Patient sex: F
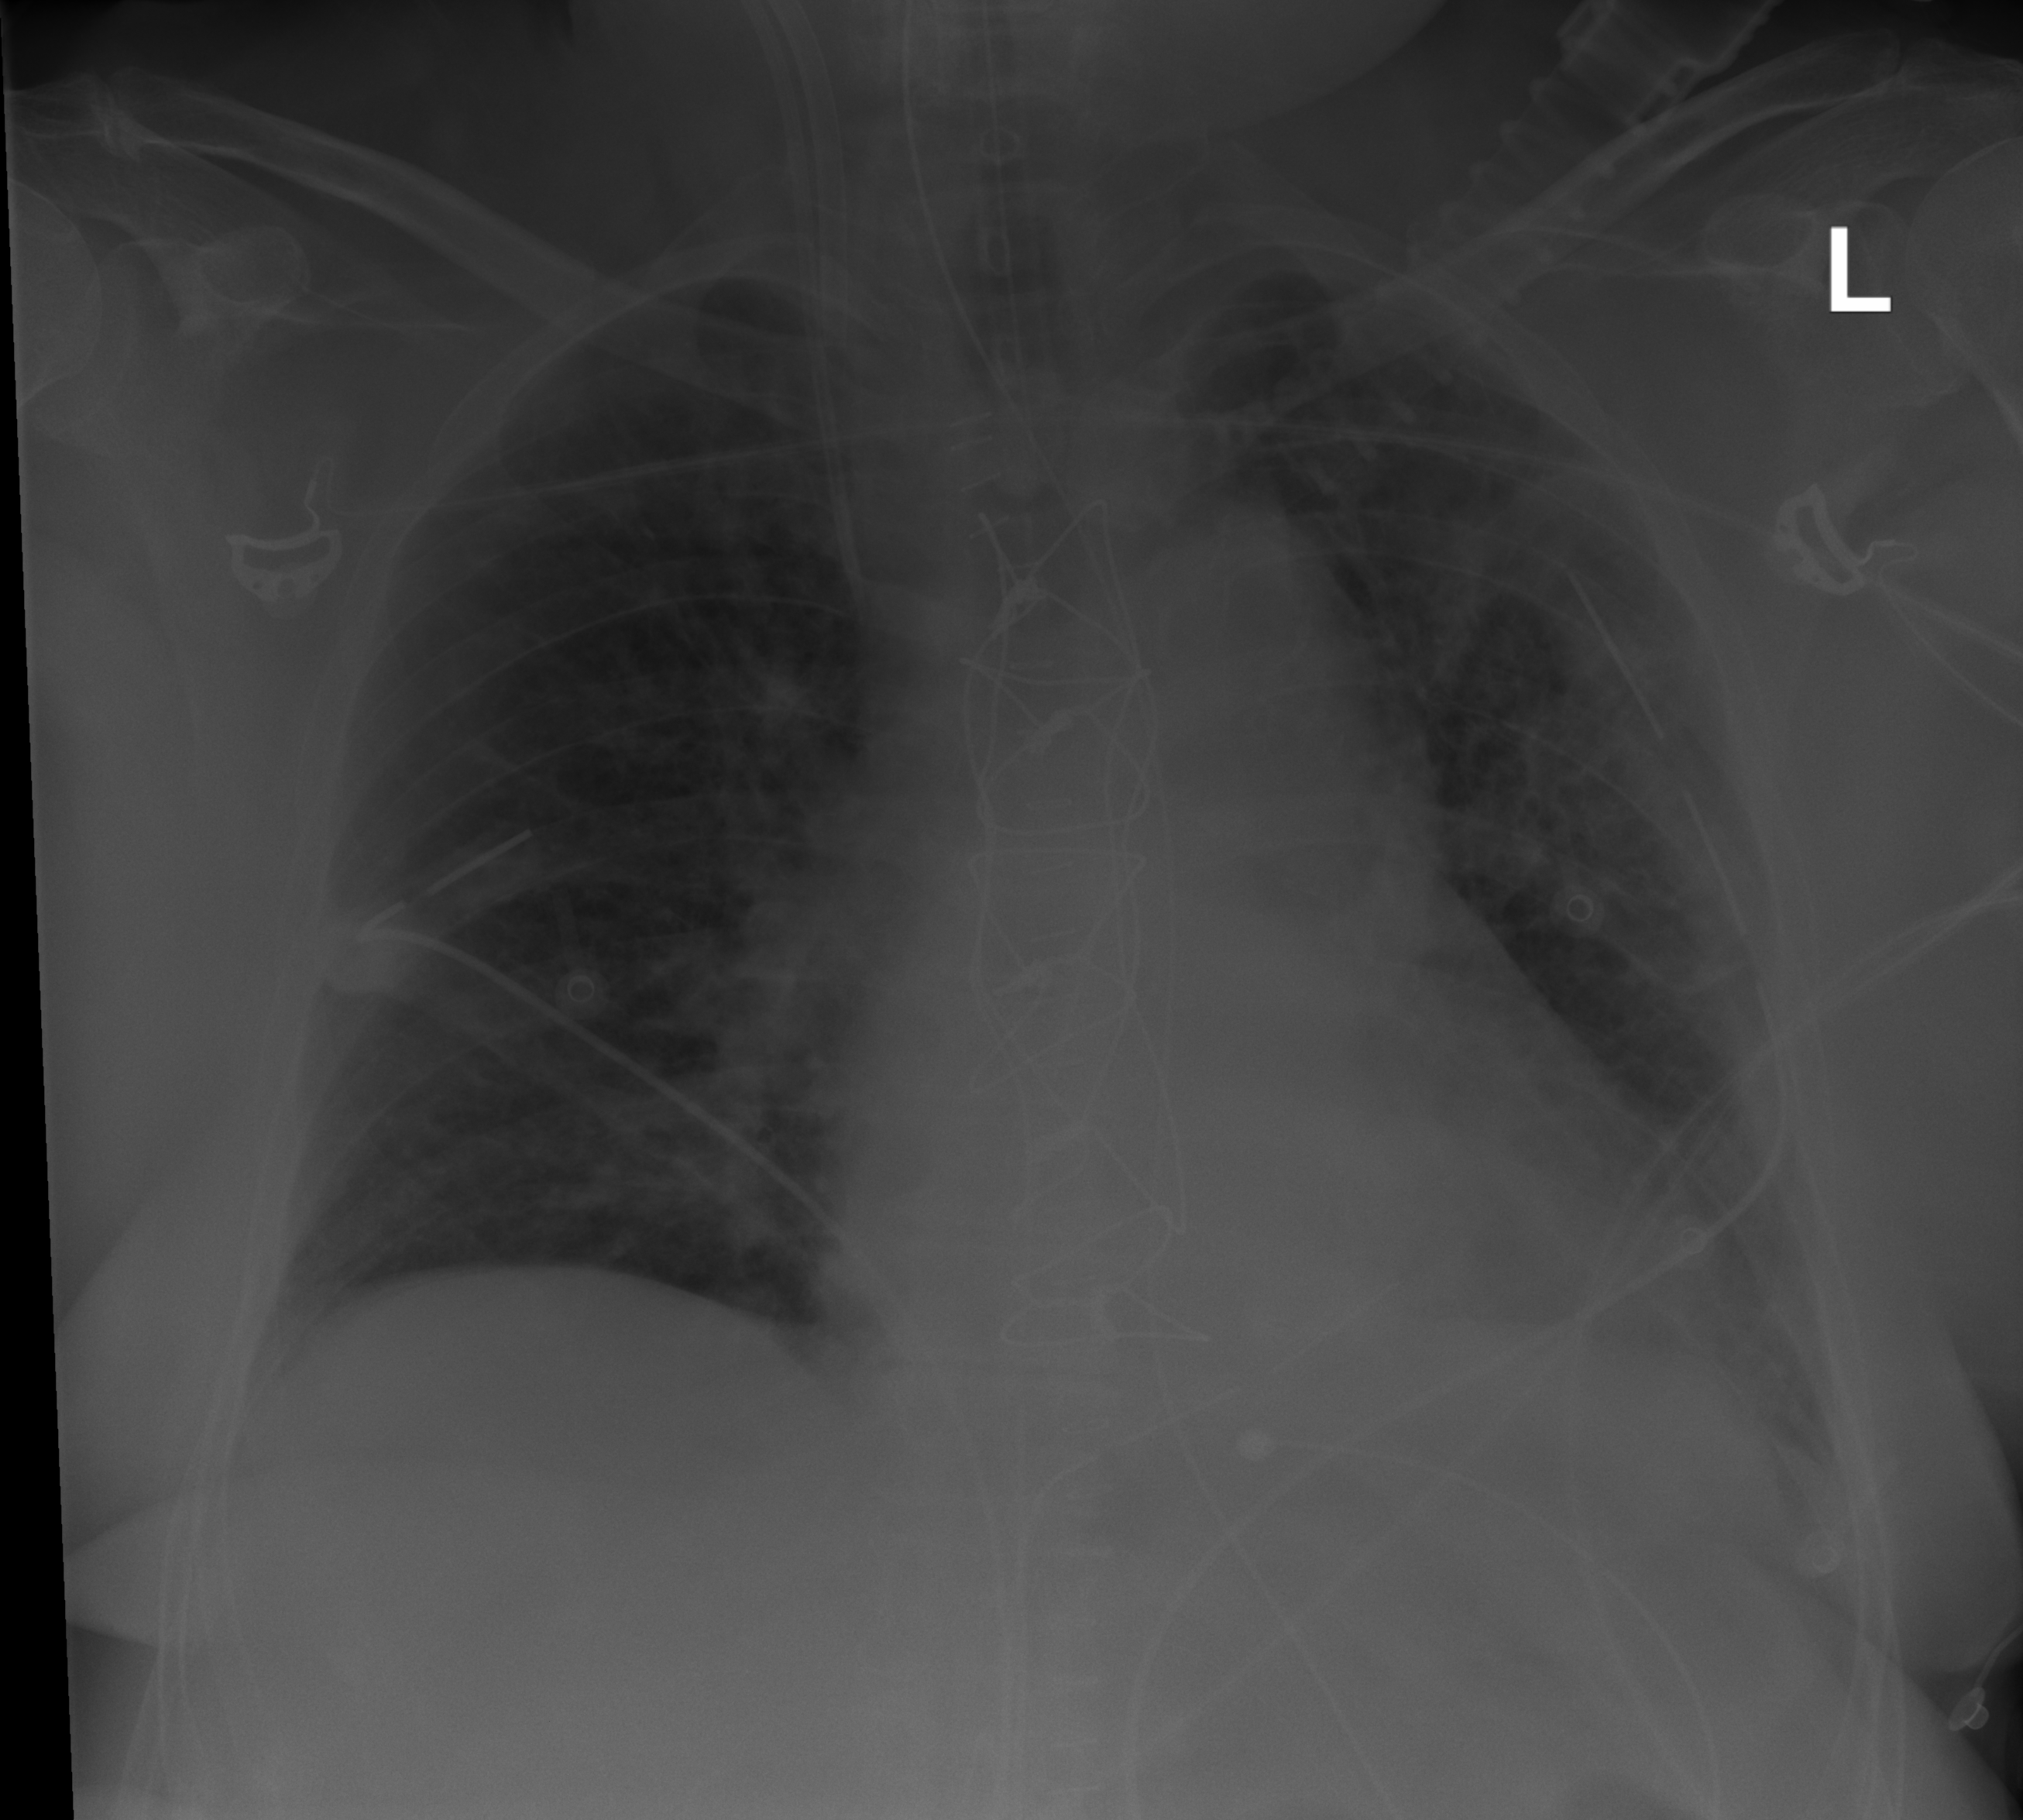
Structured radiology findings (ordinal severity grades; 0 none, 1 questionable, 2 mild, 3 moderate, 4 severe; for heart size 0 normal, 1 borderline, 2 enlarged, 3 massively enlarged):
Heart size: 0
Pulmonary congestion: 0
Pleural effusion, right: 0
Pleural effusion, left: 0
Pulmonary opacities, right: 0
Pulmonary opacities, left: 1
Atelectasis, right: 0
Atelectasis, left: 2